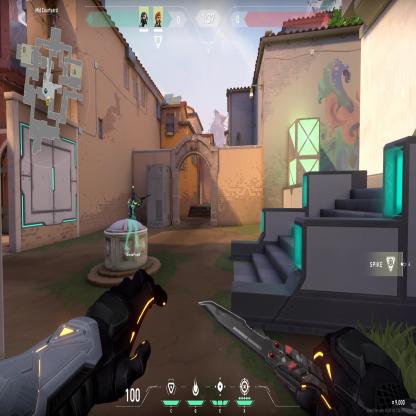
Label: teammate